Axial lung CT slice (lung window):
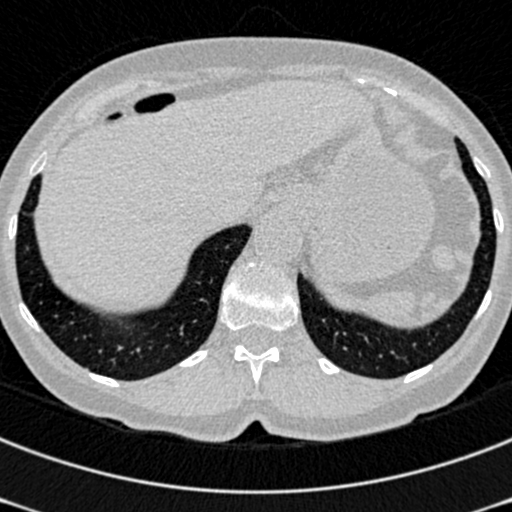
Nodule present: no